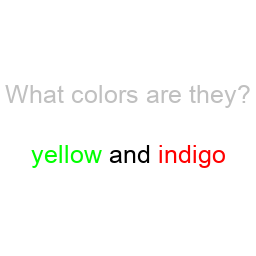
Color: lime, red
Color name shown: yellow, indigo
Background color: white
Question text color: silver